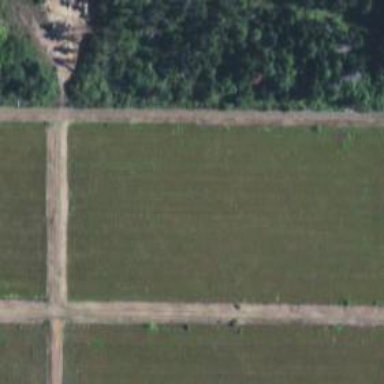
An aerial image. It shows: Farmland where cranberries are grown.